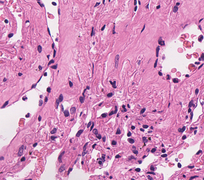
Tumor epithelial tissue: no
Tumor-associated stroma tissue: no
Normal tissue: yes